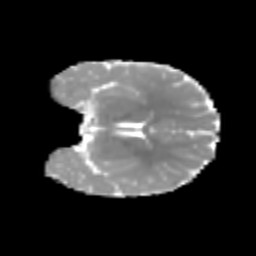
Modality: MD
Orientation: coronal
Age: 7
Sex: male
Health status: healthy